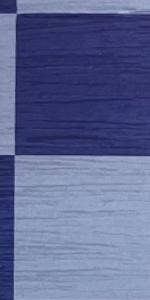
Label: Empty